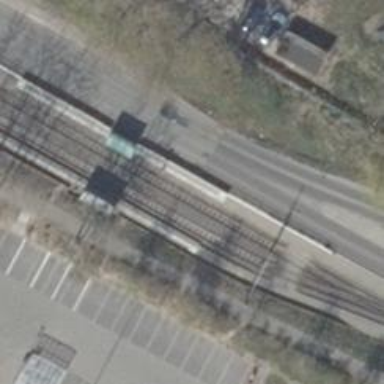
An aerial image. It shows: Tram stop.